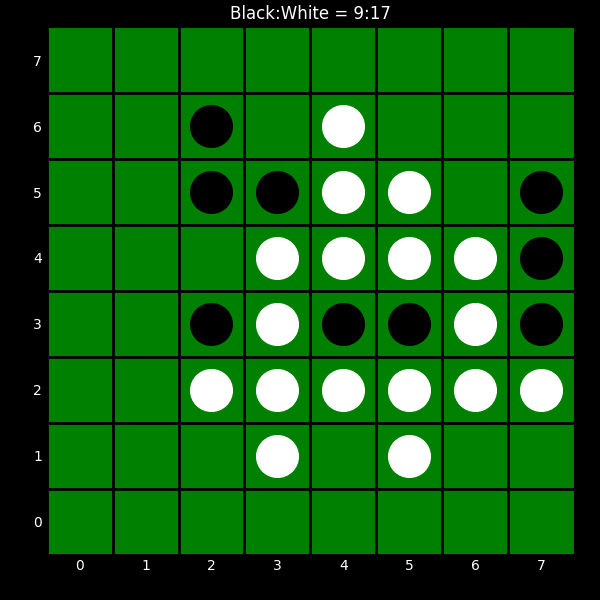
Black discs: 9
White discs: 17